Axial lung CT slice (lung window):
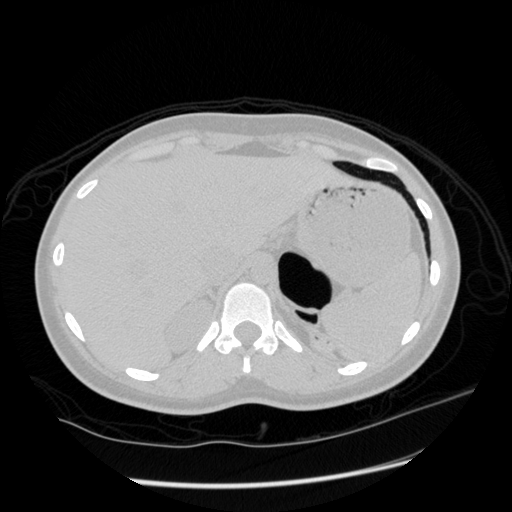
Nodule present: no